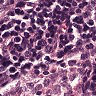
Metastatic tissue present: no